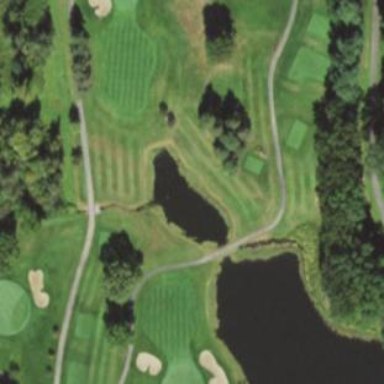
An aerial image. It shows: Water hazard in golf course. The hazard is natural water feature.